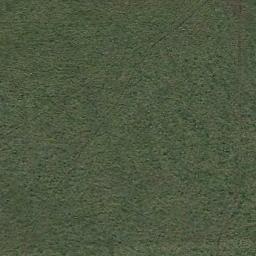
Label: meadow